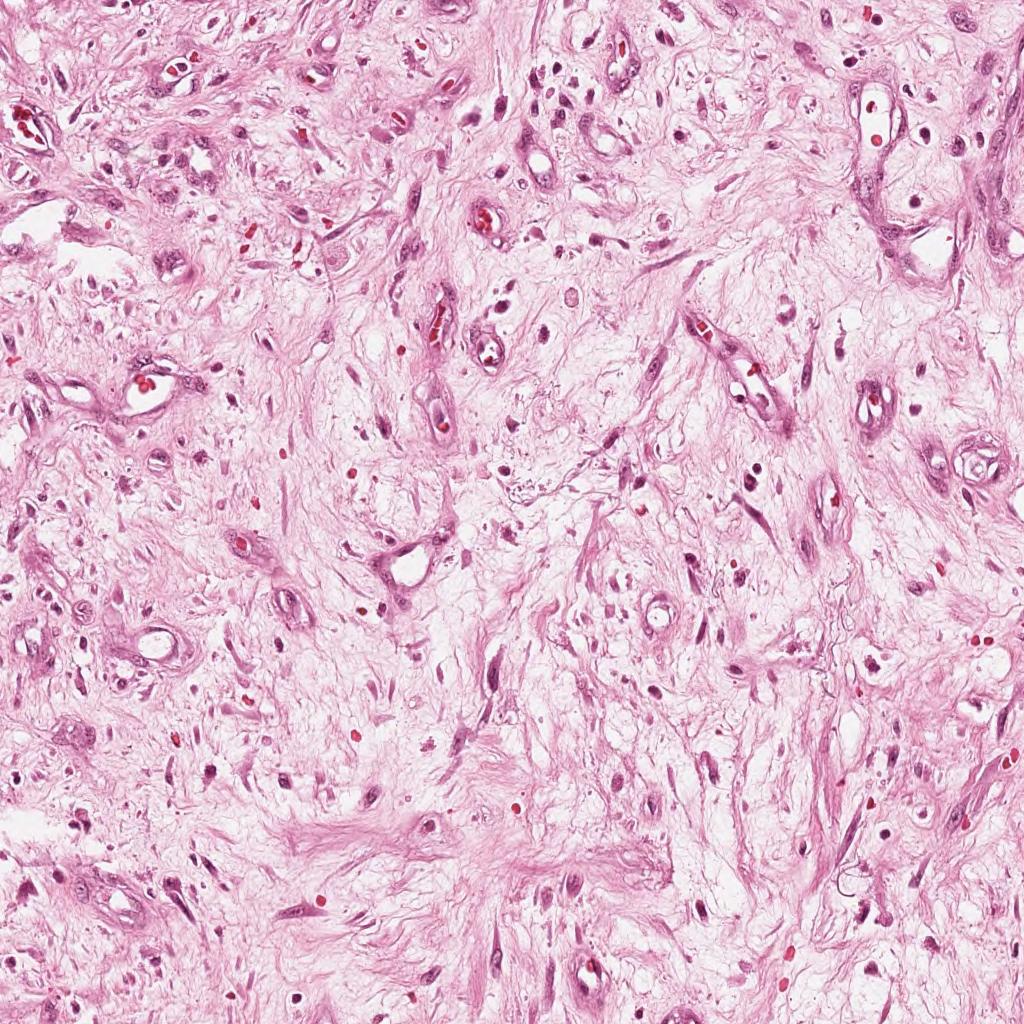
Label: Non-Viable-Tumor